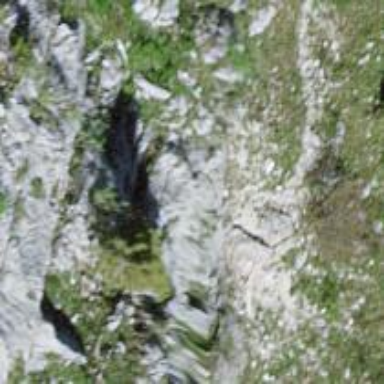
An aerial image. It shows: Cliff in nature.